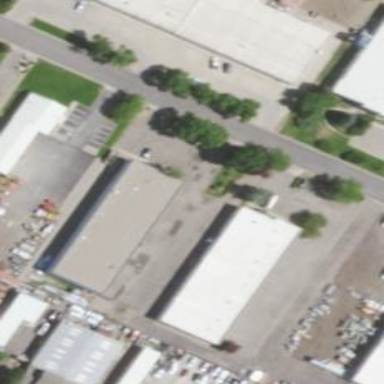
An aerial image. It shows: Industrial building.